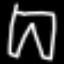
Label: pants